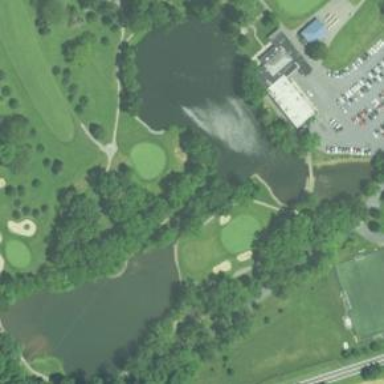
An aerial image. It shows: Water hazard in golf course. The hazard is natural water feature.